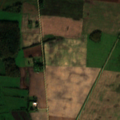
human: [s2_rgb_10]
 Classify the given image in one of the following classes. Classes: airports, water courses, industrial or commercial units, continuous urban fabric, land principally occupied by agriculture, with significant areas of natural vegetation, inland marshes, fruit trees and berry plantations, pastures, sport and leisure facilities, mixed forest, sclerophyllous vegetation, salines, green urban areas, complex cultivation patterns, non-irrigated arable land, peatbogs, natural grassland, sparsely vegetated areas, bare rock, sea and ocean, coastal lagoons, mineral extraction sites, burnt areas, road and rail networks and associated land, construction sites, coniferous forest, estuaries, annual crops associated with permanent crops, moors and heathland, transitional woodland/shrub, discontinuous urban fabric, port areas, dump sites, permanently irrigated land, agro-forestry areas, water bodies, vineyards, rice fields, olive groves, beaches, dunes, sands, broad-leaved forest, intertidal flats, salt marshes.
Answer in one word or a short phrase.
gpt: non-irrigated arable land, pastures, land principally occupied by agriculture, with significant areas of natural vegetation